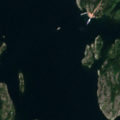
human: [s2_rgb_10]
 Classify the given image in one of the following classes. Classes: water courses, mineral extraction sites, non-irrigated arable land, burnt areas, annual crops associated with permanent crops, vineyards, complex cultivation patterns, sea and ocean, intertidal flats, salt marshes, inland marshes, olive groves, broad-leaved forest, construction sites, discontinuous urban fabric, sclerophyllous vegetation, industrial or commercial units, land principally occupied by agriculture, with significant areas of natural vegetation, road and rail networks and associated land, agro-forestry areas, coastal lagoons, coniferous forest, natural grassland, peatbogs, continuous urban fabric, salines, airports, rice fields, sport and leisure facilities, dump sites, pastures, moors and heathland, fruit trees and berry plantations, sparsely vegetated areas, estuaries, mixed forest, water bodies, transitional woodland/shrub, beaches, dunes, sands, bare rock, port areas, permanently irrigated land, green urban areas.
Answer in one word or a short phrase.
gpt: broad-leaved forest, mixed forest, bare rock, sea and ocean